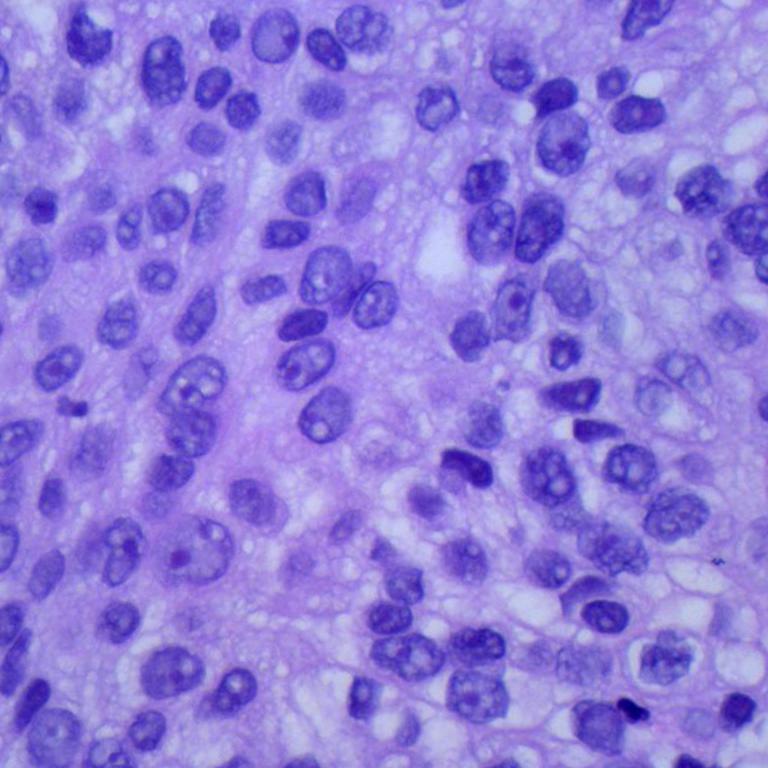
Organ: lung
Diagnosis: squamous carcinomas